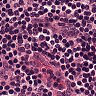
Metastatic tissue present: no